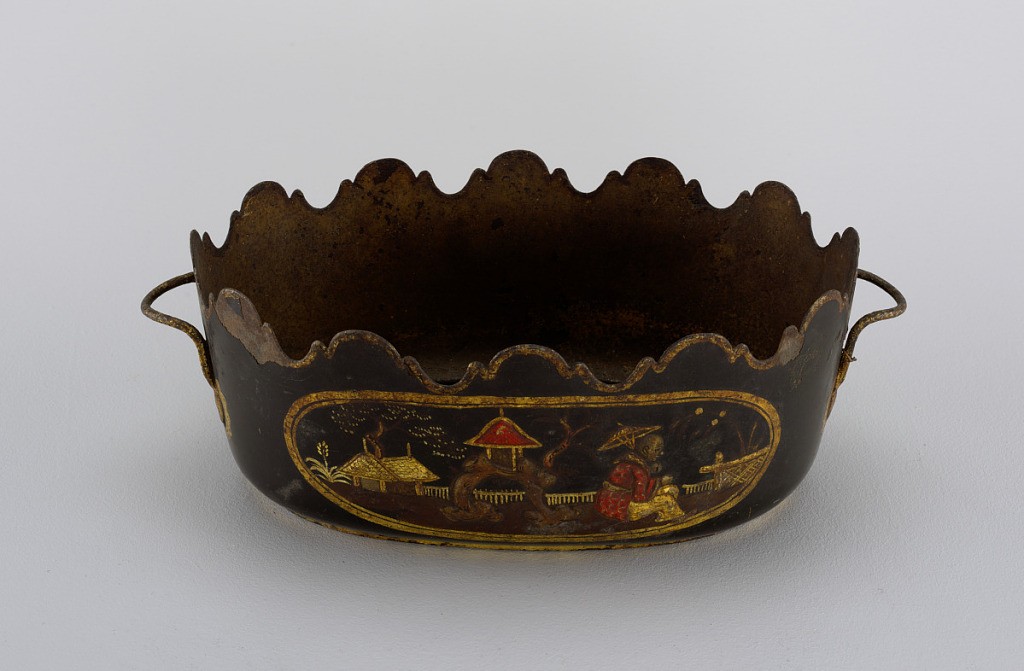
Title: Jardinière
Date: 1800–1825
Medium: Enameled and gilt tôle
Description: Oval, with shaped edge and simple handles. Black field, decorated in colors and gilding with Chinese figures, slightly raised.